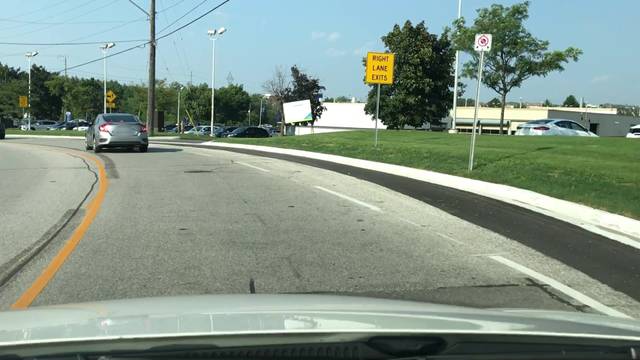
Region: Canada
Coordinates: 44.002, -79.451